Question: I have a spinner in which I contain 5 text items: 'High, Moderate, Average, Below average, Low'
At the moment I have the Spinner inside a Flow Layout container and the internal width does not appear to be sufficient to show the text contained within:

How can I make it display with the correct width?
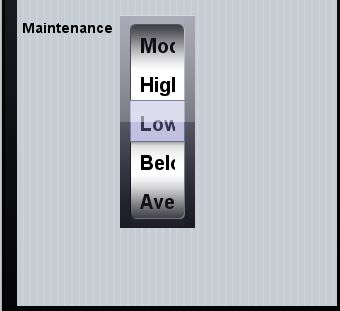
Answer: Use 'setRenderingPrototype("XXXXXXXXXXXXX");'